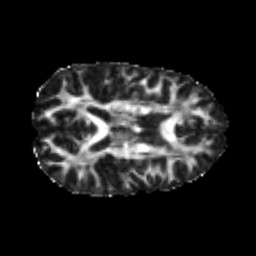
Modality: FA
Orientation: axial
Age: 22
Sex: female
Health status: healthy
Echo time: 0.074 s